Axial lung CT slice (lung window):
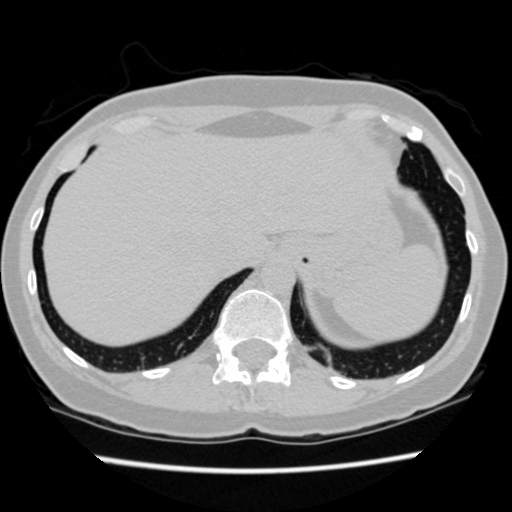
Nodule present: no